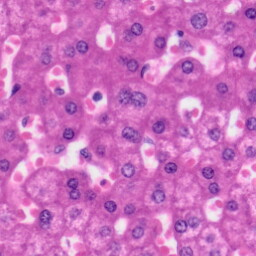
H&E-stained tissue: Liver